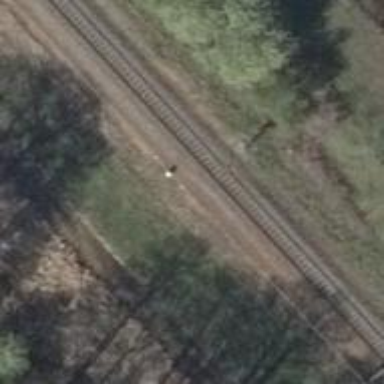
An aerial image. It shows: Light railway signal with light crossing form.